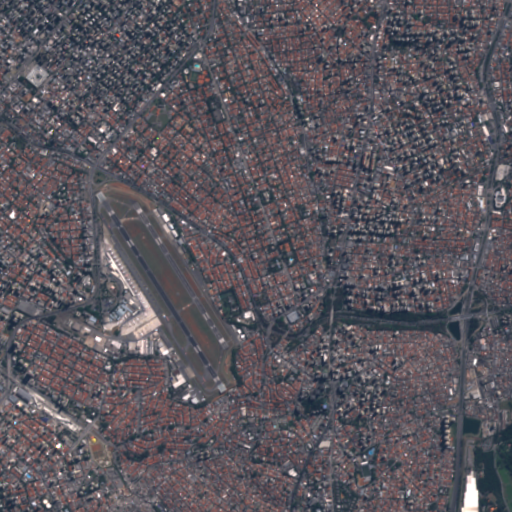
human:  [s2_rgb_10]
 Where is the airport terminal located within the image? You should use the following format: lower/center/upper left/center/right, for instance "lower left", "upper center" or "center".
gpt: The airport terminal is located in the center left of the image.
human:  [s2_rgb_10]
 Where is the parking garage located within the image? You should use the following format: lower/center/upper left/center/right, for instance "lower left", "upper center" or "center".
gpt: The parking garage is located in the center left of the image.
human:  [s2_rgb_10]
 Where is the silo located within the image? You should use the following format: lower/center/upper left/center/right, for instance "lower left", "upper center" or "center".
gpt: The silo is located in the lower center of the image.
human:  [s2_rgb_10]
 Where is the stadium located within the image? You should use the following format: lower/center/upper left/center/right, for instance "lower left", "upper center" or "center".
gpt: The stadium is located in the upper center of the image.
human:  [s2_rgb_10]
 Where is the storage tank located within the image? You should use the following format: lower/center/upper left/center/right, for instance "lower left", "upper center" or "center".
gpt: The storage tank is located in the lower left of the image.
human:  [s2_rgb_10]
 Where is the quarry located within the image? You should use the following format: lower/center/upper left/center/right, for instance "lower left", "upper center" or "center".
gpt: There is no quarry in the image.